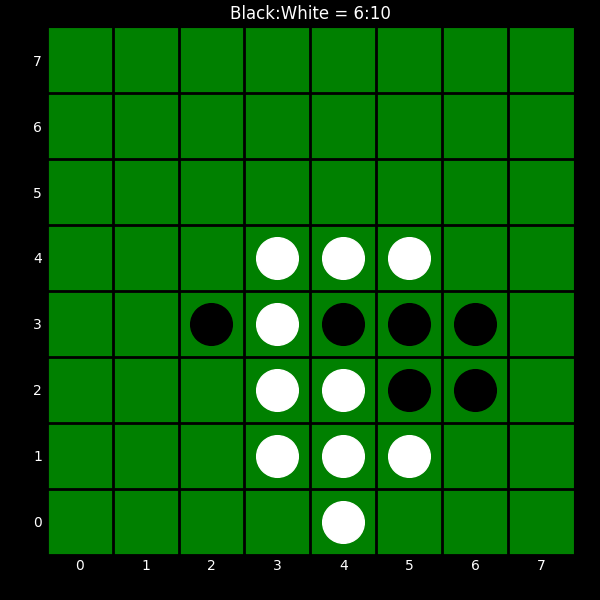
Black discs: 6
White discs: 10